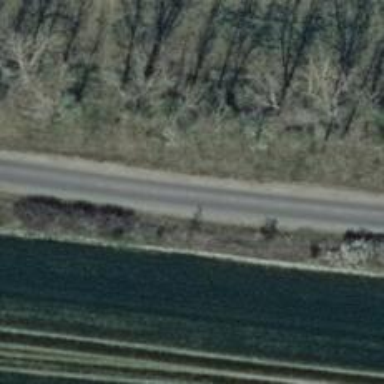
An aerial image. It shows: Unclassified road with asphalt surface that cuts through agricultural land.